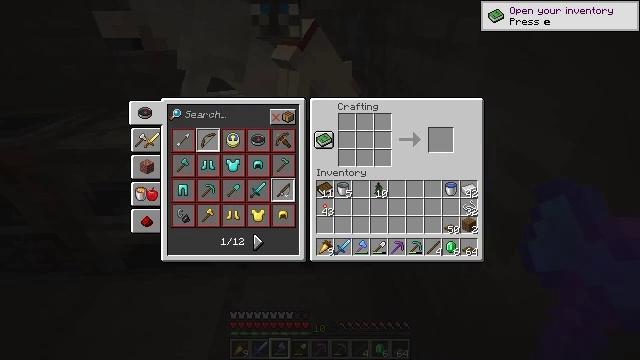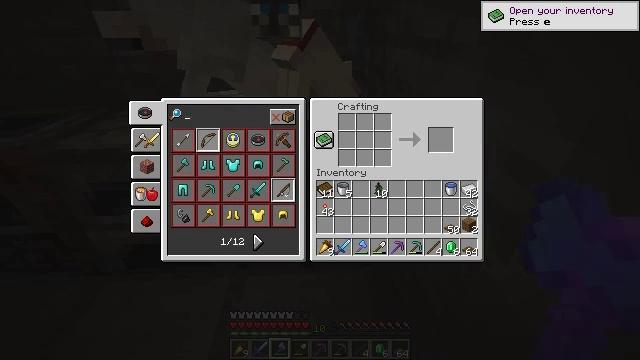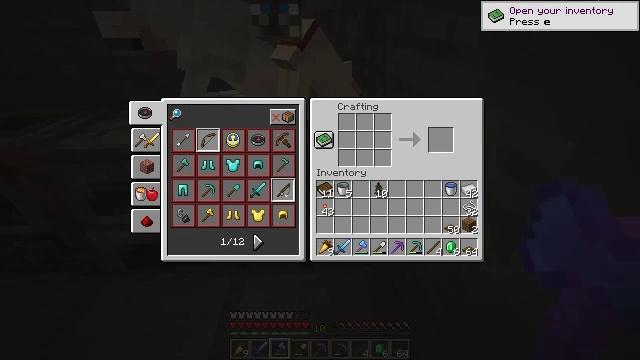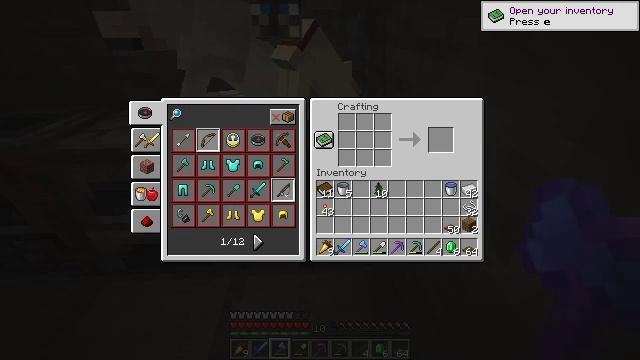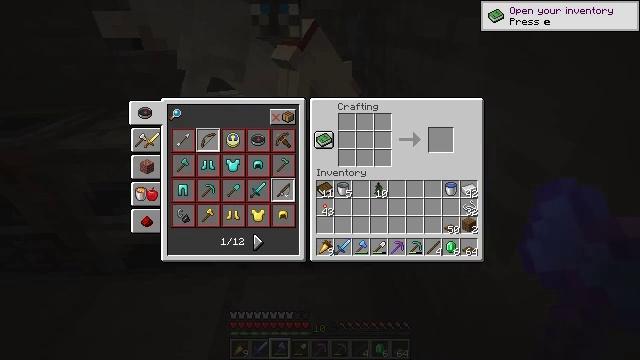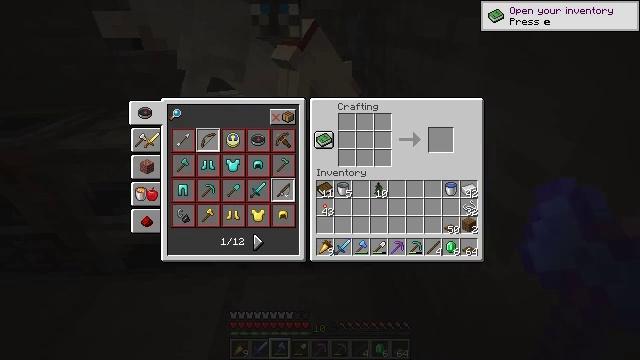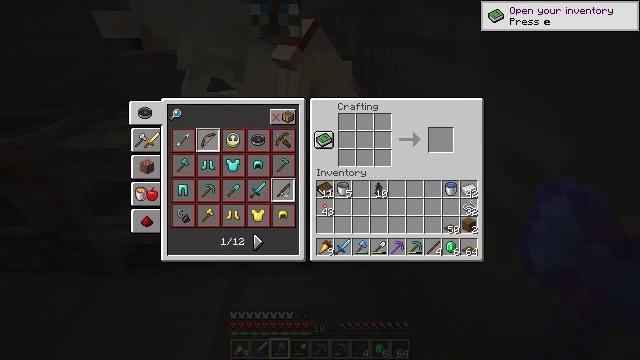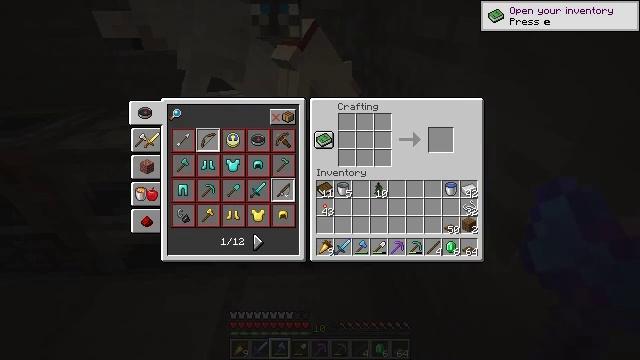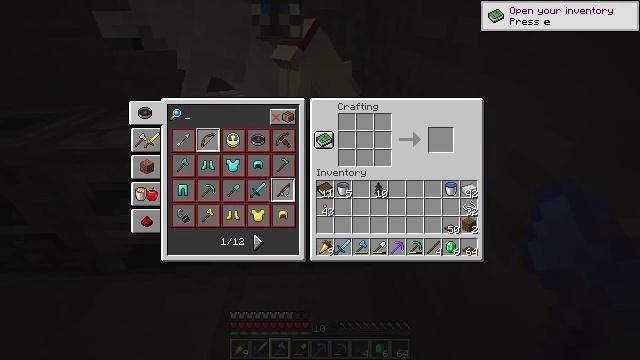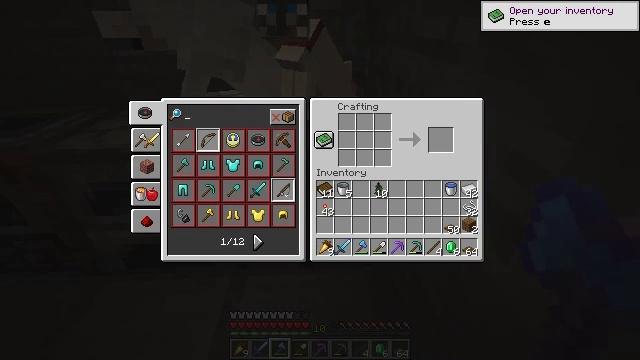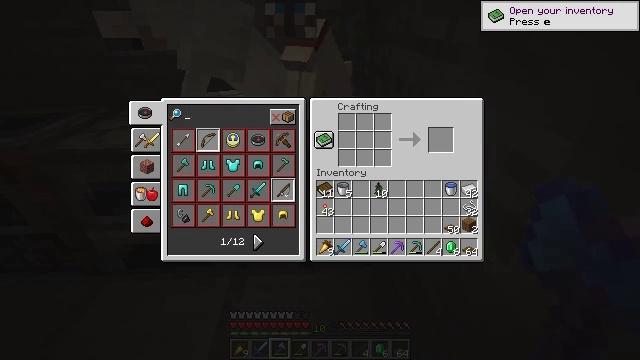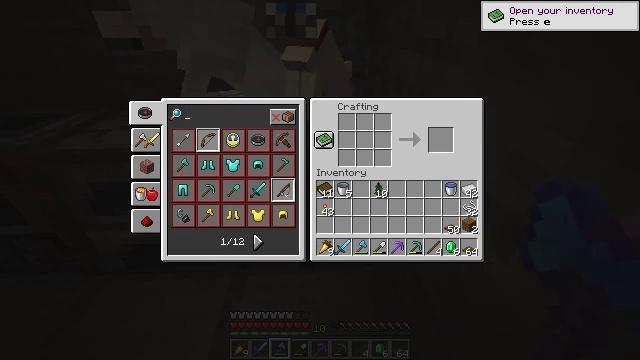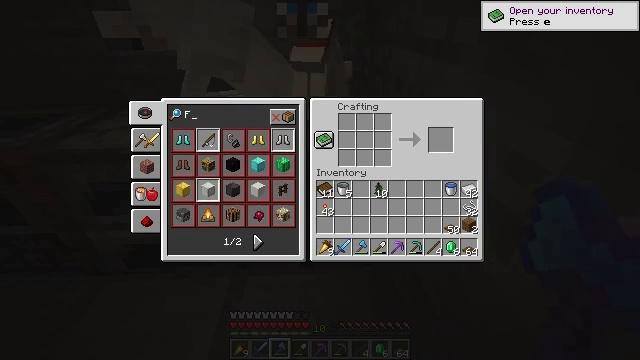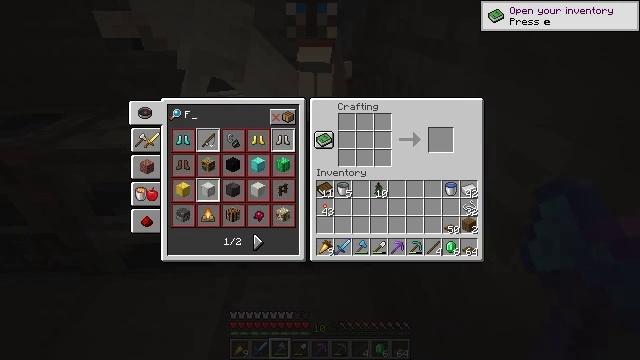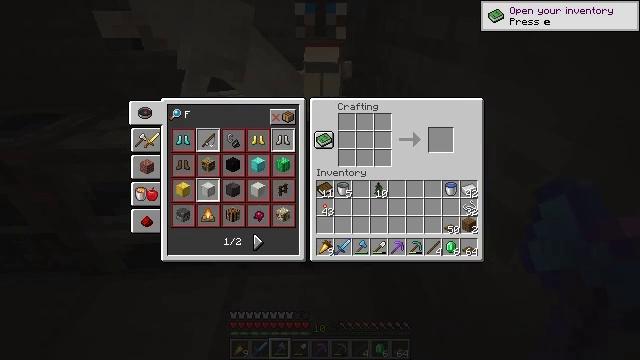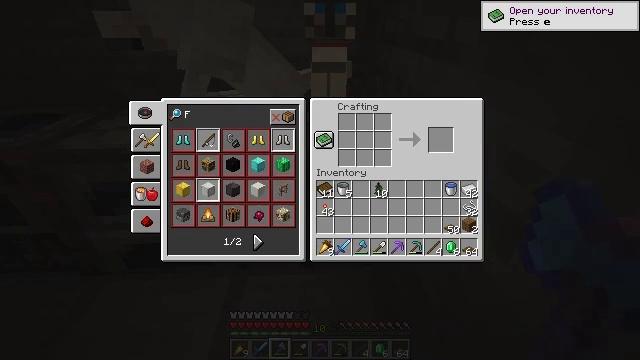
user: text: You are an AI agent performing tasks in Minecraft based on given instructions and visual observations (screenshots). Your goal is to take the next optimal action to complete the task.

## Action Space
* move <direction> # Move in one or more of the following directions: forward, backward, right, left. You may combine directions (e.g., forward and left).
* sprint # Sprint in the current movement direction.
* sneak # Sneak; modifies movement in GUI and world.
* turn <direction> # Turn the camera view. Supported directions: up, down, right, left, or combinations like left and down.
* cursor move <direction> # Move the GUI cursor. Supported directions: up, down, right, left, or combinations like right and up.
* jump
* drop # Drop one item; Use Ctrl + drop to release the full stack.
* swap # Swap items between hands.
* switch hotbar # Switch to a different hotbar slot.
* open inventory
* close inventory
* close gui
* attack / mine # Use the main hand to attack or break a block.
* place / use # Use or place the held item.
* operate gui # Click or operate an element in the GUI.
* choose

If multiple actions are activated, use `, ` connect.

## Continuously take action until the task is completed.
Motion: motion action
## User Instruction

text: Interact with the crafting table and craft a fishing rod.
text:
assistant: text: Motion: attack / mine
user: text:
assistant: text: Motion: attack / mine
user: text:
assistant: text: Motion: attack / mine
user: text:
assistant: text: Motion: no_op
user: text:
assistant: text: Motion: no_op
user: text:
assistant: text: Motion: no_op
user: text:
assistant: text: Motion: no_op
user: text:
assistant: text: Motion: no_op
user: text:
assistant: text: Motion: no_op
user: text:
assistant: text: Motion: no_op
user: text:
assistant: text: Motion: no_op
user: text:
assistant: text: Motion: no_op
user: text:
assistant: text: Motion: no_op
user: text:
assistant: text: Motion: no_op
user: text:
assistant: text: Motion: no_op
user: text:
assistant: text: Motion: no_op
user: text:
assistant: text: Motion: no_op
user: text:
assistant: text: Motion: no_op
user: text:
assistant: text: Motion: no_op
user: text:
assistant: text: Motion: no_op
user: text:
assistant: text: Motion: no_op
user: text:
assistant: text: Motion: no_op
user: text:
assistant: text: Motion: no_op
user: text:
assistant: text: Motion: no_op
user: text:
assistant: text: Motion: no_op
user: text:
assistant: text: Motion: no_op
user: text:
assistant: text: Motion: no_op
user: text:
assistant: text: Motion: no_op
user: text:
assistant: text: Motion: no_op
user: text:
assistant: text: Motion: turn left and down